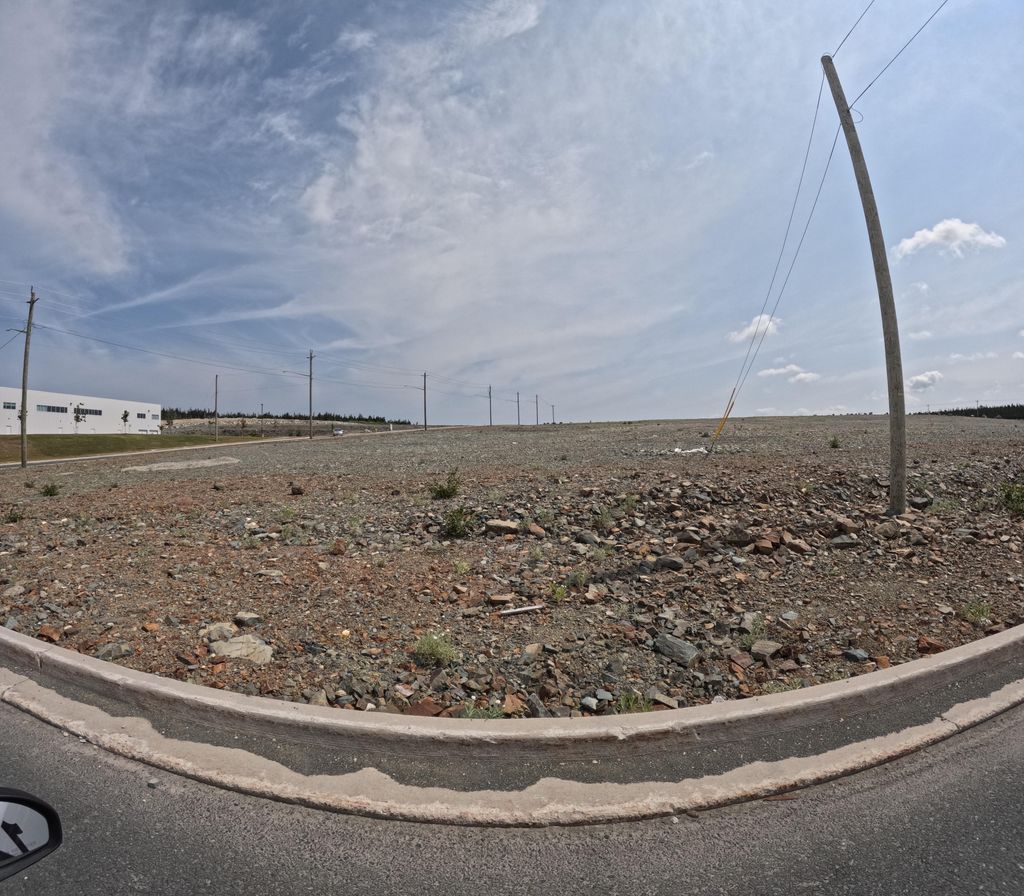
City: st_johns